Question: I am very new to Java (I am a pure .net guy). I am trying to do a SQL Server 2008 database connectivity. Now I am using "jTDS" driver for accomplishing my work.
db.dbConnect("jdbc:jtds:sqlserver://XXXXXXX\XXXXXXXX/MyDB","username","password");
What wrong I am doing in the connectivity? I am getting the below error

I know that it may be a simple problem to solve.
Thanks in advance
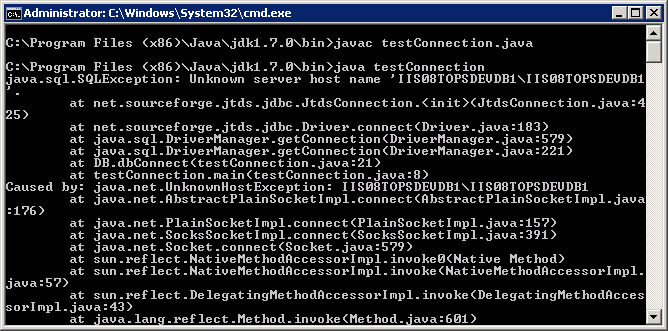
Answer: You are confusing the <URL>.
The format for jTDS is:
'''
jdbc:jtds:<server_type>://<server>[:<port>][/<database>][;<property>=<value>[;...]]
'''
In your specific example the correct URL for the database would be:
'''
jdbc:jtds:sqlserver://IIS08TOPSDEVDB1/SmbCommission;instance=IIS08TOPSDEVDB1
'''
Now as you are connecting using the instance name, you need to make sure that the SQL Server Browser service is running, and that the instance is configured to accept TCP/IP connections. If you don't (want to) use the SQL Server Browser service, then make sure the instance is configured at a fixed port and specify that port instead of the instance:
'''
jdbc:jtds:sqlserver://IIS08TOPSDEVDB1:<the-port>/SmbCommission
'''
The other option is to use the Microsoft SQL Server JDBC driver, which has the format:
'''
jdbc:sqlserver://[serverName[\instanceName][:portNumber]][;property=value[;property=value]]
'''
With that format the correct URL would have been:
'''
jdbc:sqlserver://IIS08TOPSDEVDB1\IIS08TOPSDEVDB1;databaseName=SmbCommission
'''